Question: I need to create two buttons with sharp corners on the one side, that complement each other. Like this:

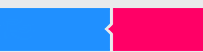
Answer: First thing that come in mind:
use a "merge" instead of the classic FrameLayout and make your 2 buttons slightly overlap:
<URL>
> Child views are drawn in a stack, with the most recently added child
on top.
Edit:
Do not forget to add drawables for the pressed, selected states and make sure the borders are well done, so the behaviour won't be too weird when selected/pressed.